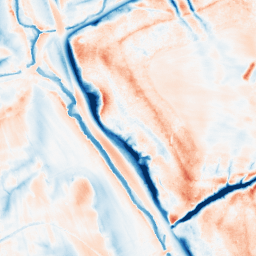
Category: classical
Decomposition family: gaussian_anisotropic
Decomposition parameters: sigma_x: 10
sigma_y: 5
Upsampling method: cubic_catmull_rom
Upsampling parameters: scale: 4
Upsampling scale: 4